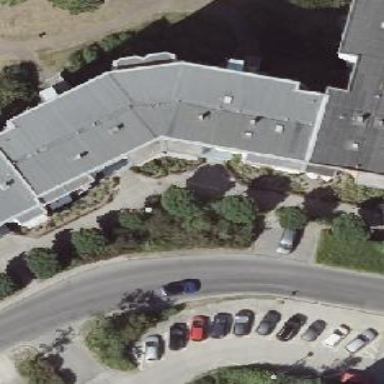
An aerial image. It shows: Building with apartments and flat roof.